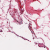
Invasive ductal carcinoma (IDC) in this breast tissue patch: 0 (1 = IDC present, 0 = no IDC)